Field crop: maize
Growth stage: 2
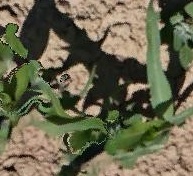
Species: maize